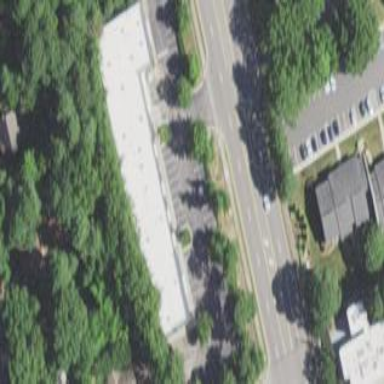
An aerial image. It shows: Parking area with asphalt surface.